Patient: sex F, age 46
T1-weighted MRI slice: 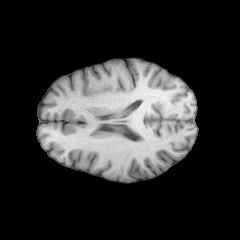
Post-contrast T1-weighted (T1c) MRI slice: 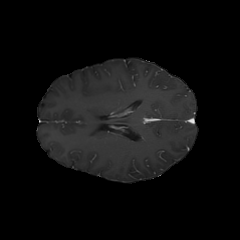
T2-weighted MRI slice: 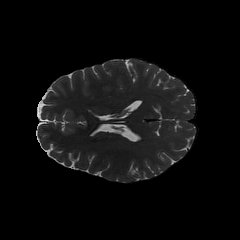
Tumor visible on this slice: no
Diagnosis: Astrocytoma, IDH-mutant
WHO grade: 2